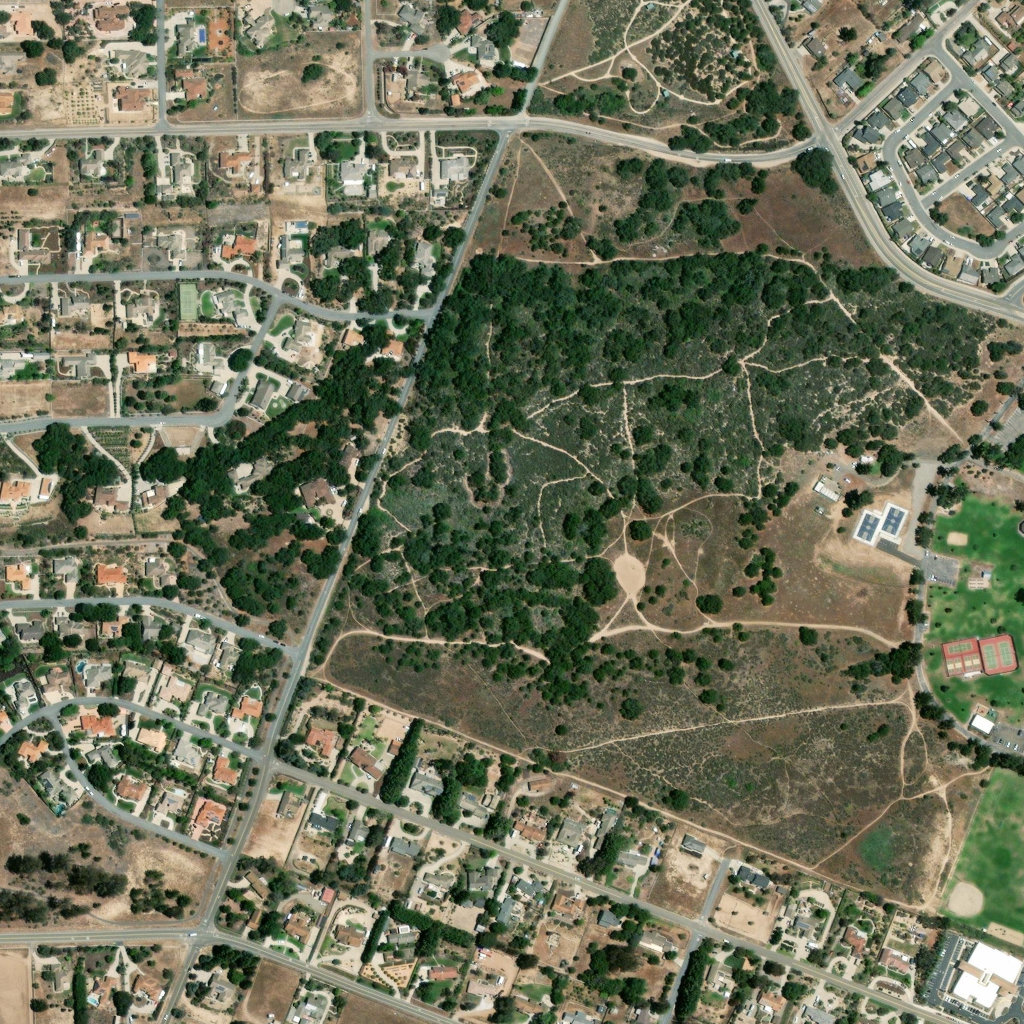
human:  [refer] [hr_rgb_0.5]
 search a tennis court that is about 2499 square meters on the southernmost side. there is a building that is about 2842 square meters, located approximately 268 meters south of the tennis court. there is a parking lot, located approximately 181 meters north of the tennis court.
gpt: <box>[[91, 61, 99, 66, 0]]</box>

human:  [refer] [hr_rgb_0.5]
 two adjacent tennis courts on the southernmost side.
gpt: <box>[[95, 62, 99, 65, 0]]</box>